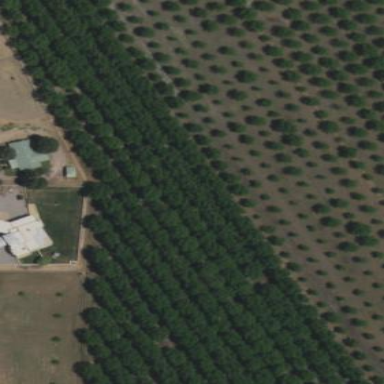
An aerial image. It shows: Orchard.